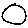
Label: circle